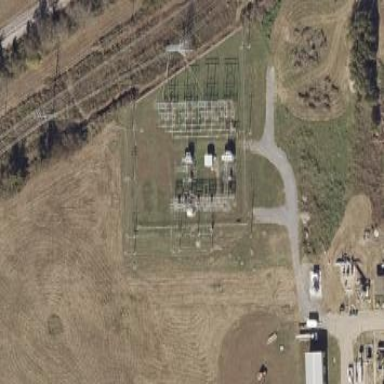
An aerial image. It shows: Distribution level power substation surrounded by fence.